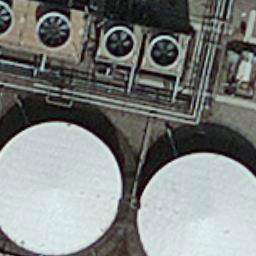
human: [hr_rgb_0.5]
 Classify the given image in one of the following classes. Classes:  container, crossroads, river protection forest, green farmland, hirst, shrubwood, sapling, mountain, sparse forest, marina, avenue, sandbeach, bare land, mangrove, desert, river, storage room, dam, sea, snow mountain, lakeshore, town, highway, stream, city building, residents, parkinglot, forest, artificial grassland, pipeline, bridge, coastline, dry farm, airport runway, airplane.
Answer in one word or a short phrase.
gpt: storage room